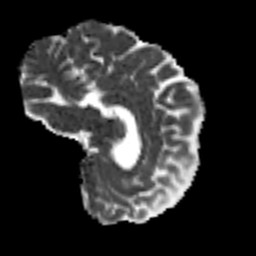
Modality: MD
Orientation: sagittal
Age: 25
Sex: male
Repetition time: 8.4 s
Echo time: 0.09 s